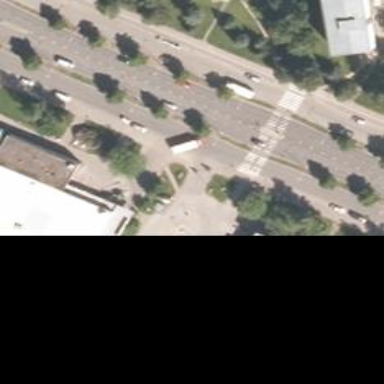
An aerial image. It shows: Asphalt road designated for service vehicles.